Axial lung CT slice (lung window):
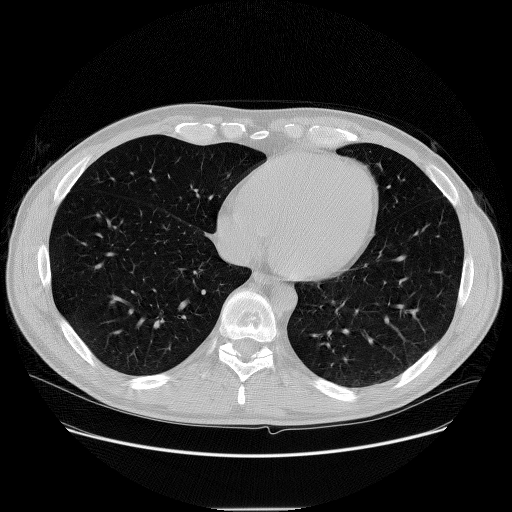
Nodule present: no